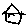
Label: house